Chest X-ray:
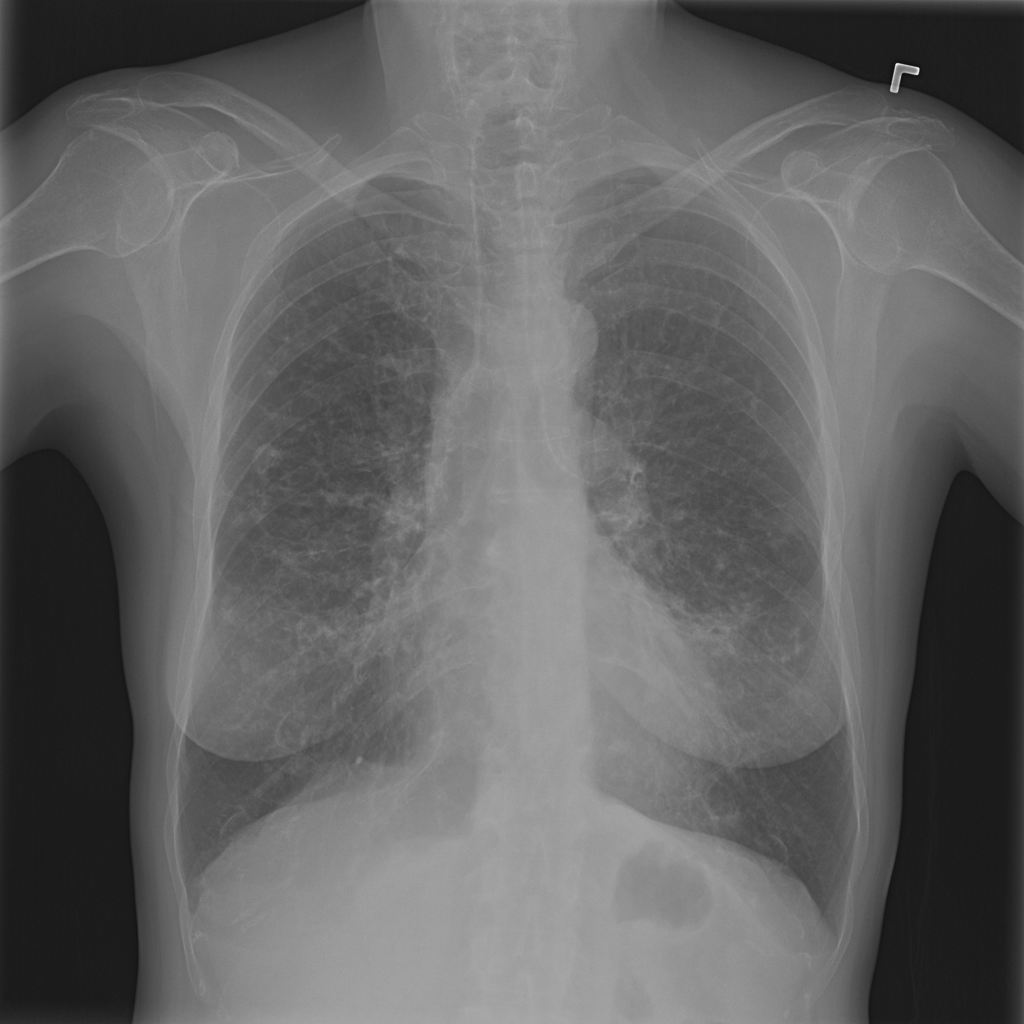
Findings: Consolidation
No abnormal finding: no